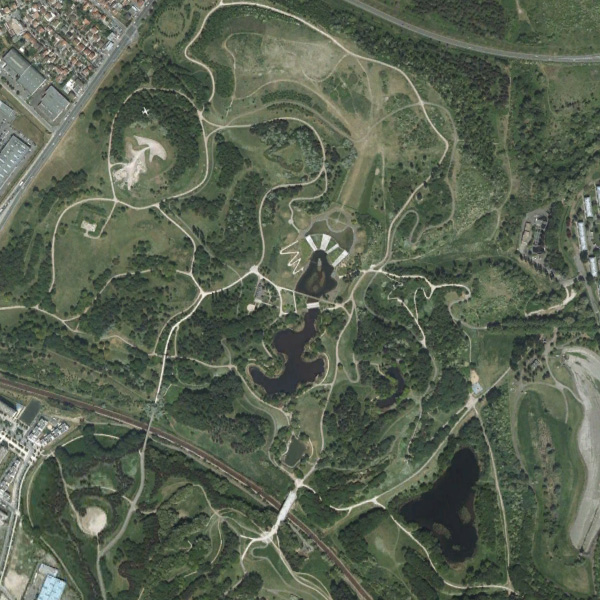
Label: Park